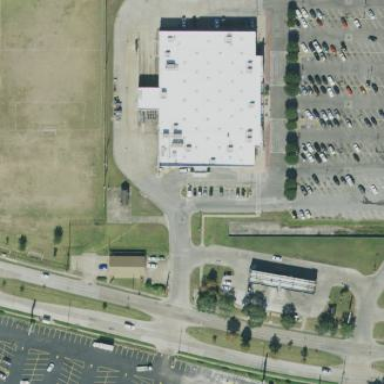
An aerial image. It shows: Supermarket located in building.